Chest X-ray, PA view. Patient: 49 years old, sex F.
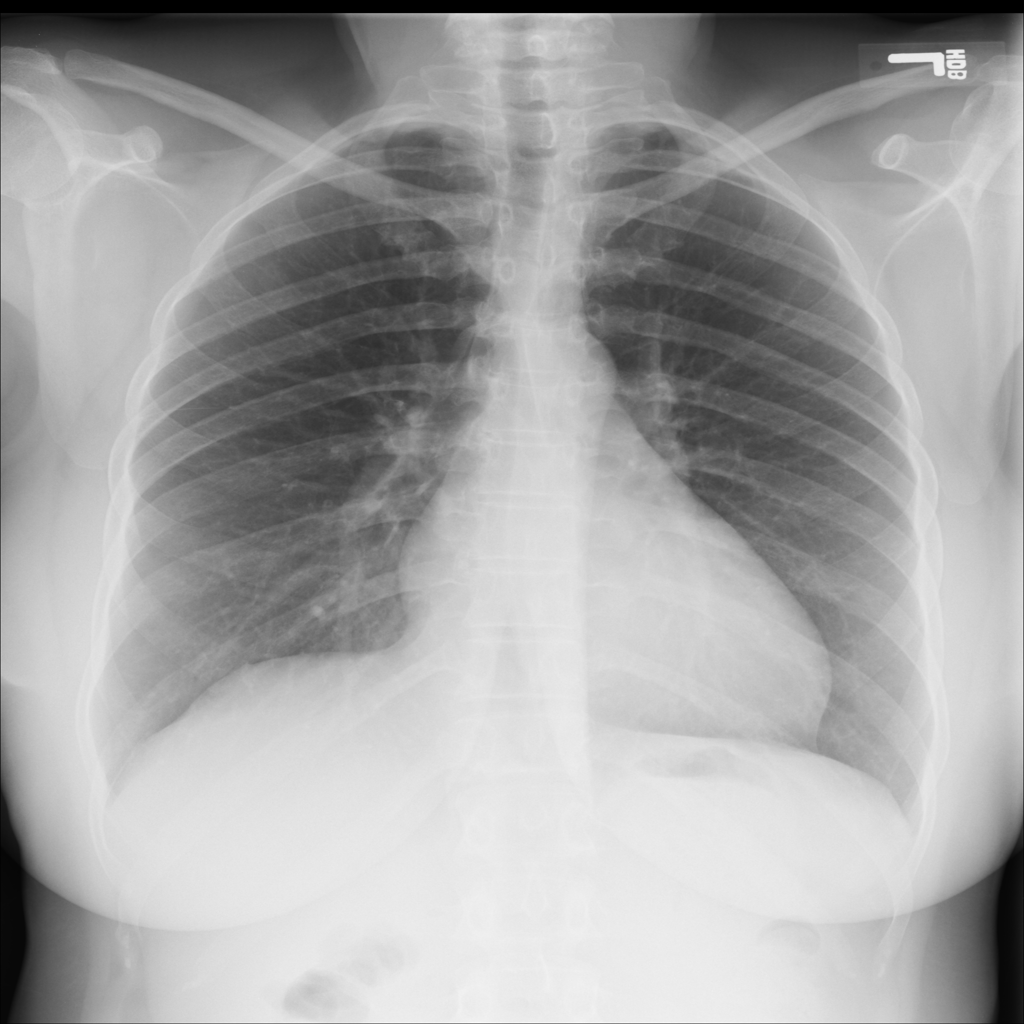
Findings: No Finding